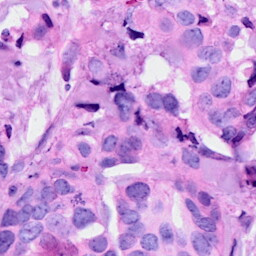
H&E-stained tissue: Breast